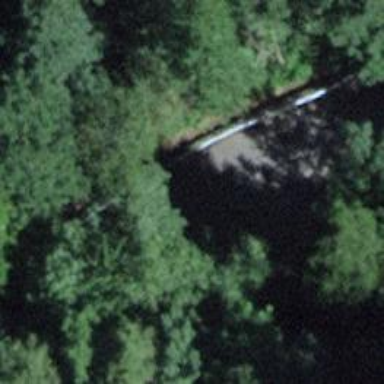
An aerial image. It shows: Unclassified road with asphalt surface.